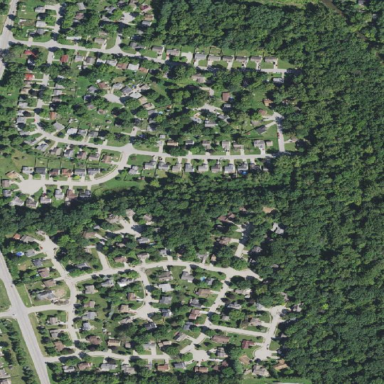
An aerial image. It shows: Residential neighbourhood.